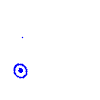
Particle: electron